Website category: university
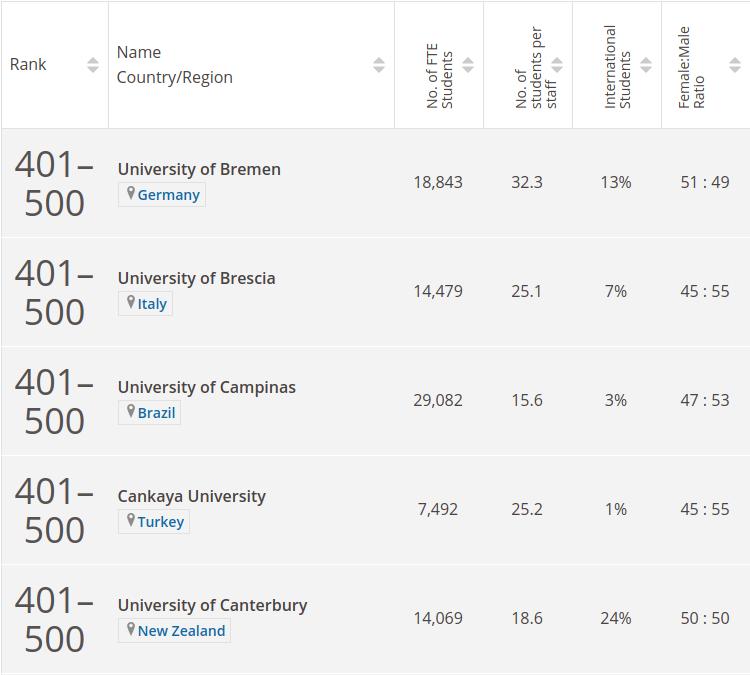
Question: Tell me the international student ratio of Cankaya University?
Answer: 1%

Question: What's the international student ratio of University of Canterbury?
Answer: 24%

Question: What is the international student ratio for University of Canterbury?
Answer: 24%

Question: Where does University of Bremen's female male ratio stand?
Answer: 51 : 49

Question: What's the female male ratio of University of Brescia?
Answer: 45 : 55

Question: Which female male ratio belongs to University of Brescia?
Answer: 45 : 55

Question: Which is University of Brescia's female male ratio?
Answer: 45 : 55

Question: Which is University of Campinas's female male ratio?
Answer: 47 : 53

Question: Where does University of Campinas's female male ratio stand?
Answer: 47 : 53

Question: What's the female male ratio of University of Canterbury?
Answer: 50 : 50

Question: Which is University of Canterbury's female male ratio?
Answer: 50 : 50

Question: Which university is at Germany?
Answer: University of Bremen

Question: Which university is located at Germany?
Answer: University of Bremen

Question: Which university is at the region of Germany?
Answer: University of Bremen

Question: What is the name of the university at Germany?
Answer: University of Bremen

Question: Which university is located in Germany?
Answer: University of Bremen

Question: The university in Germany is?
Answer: University of Bremen

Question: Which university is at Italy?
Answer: University of Brescia

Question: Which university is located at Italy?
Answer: University of Brescia

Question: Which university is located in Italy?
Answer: University of Brescia

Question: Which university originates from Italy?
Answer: University of Brescia

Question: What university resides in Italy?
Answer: University of Brescia

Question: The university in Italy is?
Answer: University of Brescia

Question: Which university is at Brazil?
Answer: University of Campinas

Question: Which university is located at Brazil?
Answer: University of Campinas

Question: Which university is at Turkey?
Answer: Cankaya University

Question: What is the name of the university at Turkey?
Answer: Cankaya University

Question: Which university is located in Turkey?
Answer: Cankaya University

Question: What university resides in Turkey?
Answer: Cankaya University

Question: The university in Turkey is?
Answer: Cankaya University

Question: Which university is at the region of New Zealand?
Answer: University of Canterbury

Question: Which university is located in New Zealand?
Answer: University of Canterbury

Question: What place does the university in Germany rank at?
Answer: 401500

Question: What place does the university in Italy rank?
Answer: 401500

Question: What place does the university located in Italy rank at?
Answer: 401500

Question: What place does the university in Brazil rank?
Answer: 401500

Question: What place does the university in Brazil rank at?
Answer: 401500

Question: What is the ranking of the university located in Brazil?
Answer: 401500

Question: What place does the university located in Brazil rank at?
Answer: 401500

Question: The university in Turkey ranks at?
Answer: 401500

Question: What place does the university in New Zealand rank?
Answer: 401500

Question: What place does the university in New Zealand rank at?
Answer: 401500

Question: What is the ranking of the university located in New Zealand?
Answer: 401500

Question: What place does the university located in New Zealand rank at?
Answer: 401500